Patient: sex M, age 24
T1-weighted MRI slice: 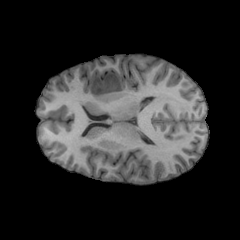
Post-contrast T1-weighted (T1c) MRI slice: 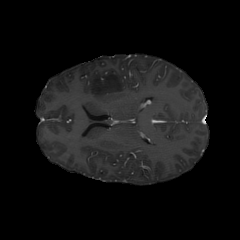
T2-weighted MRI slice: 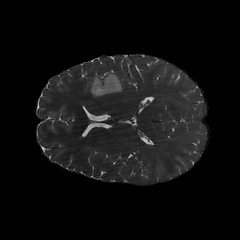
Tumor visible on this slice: yes
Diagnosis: Astrocytoma, IDH-mutant
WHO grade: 2